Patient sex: M
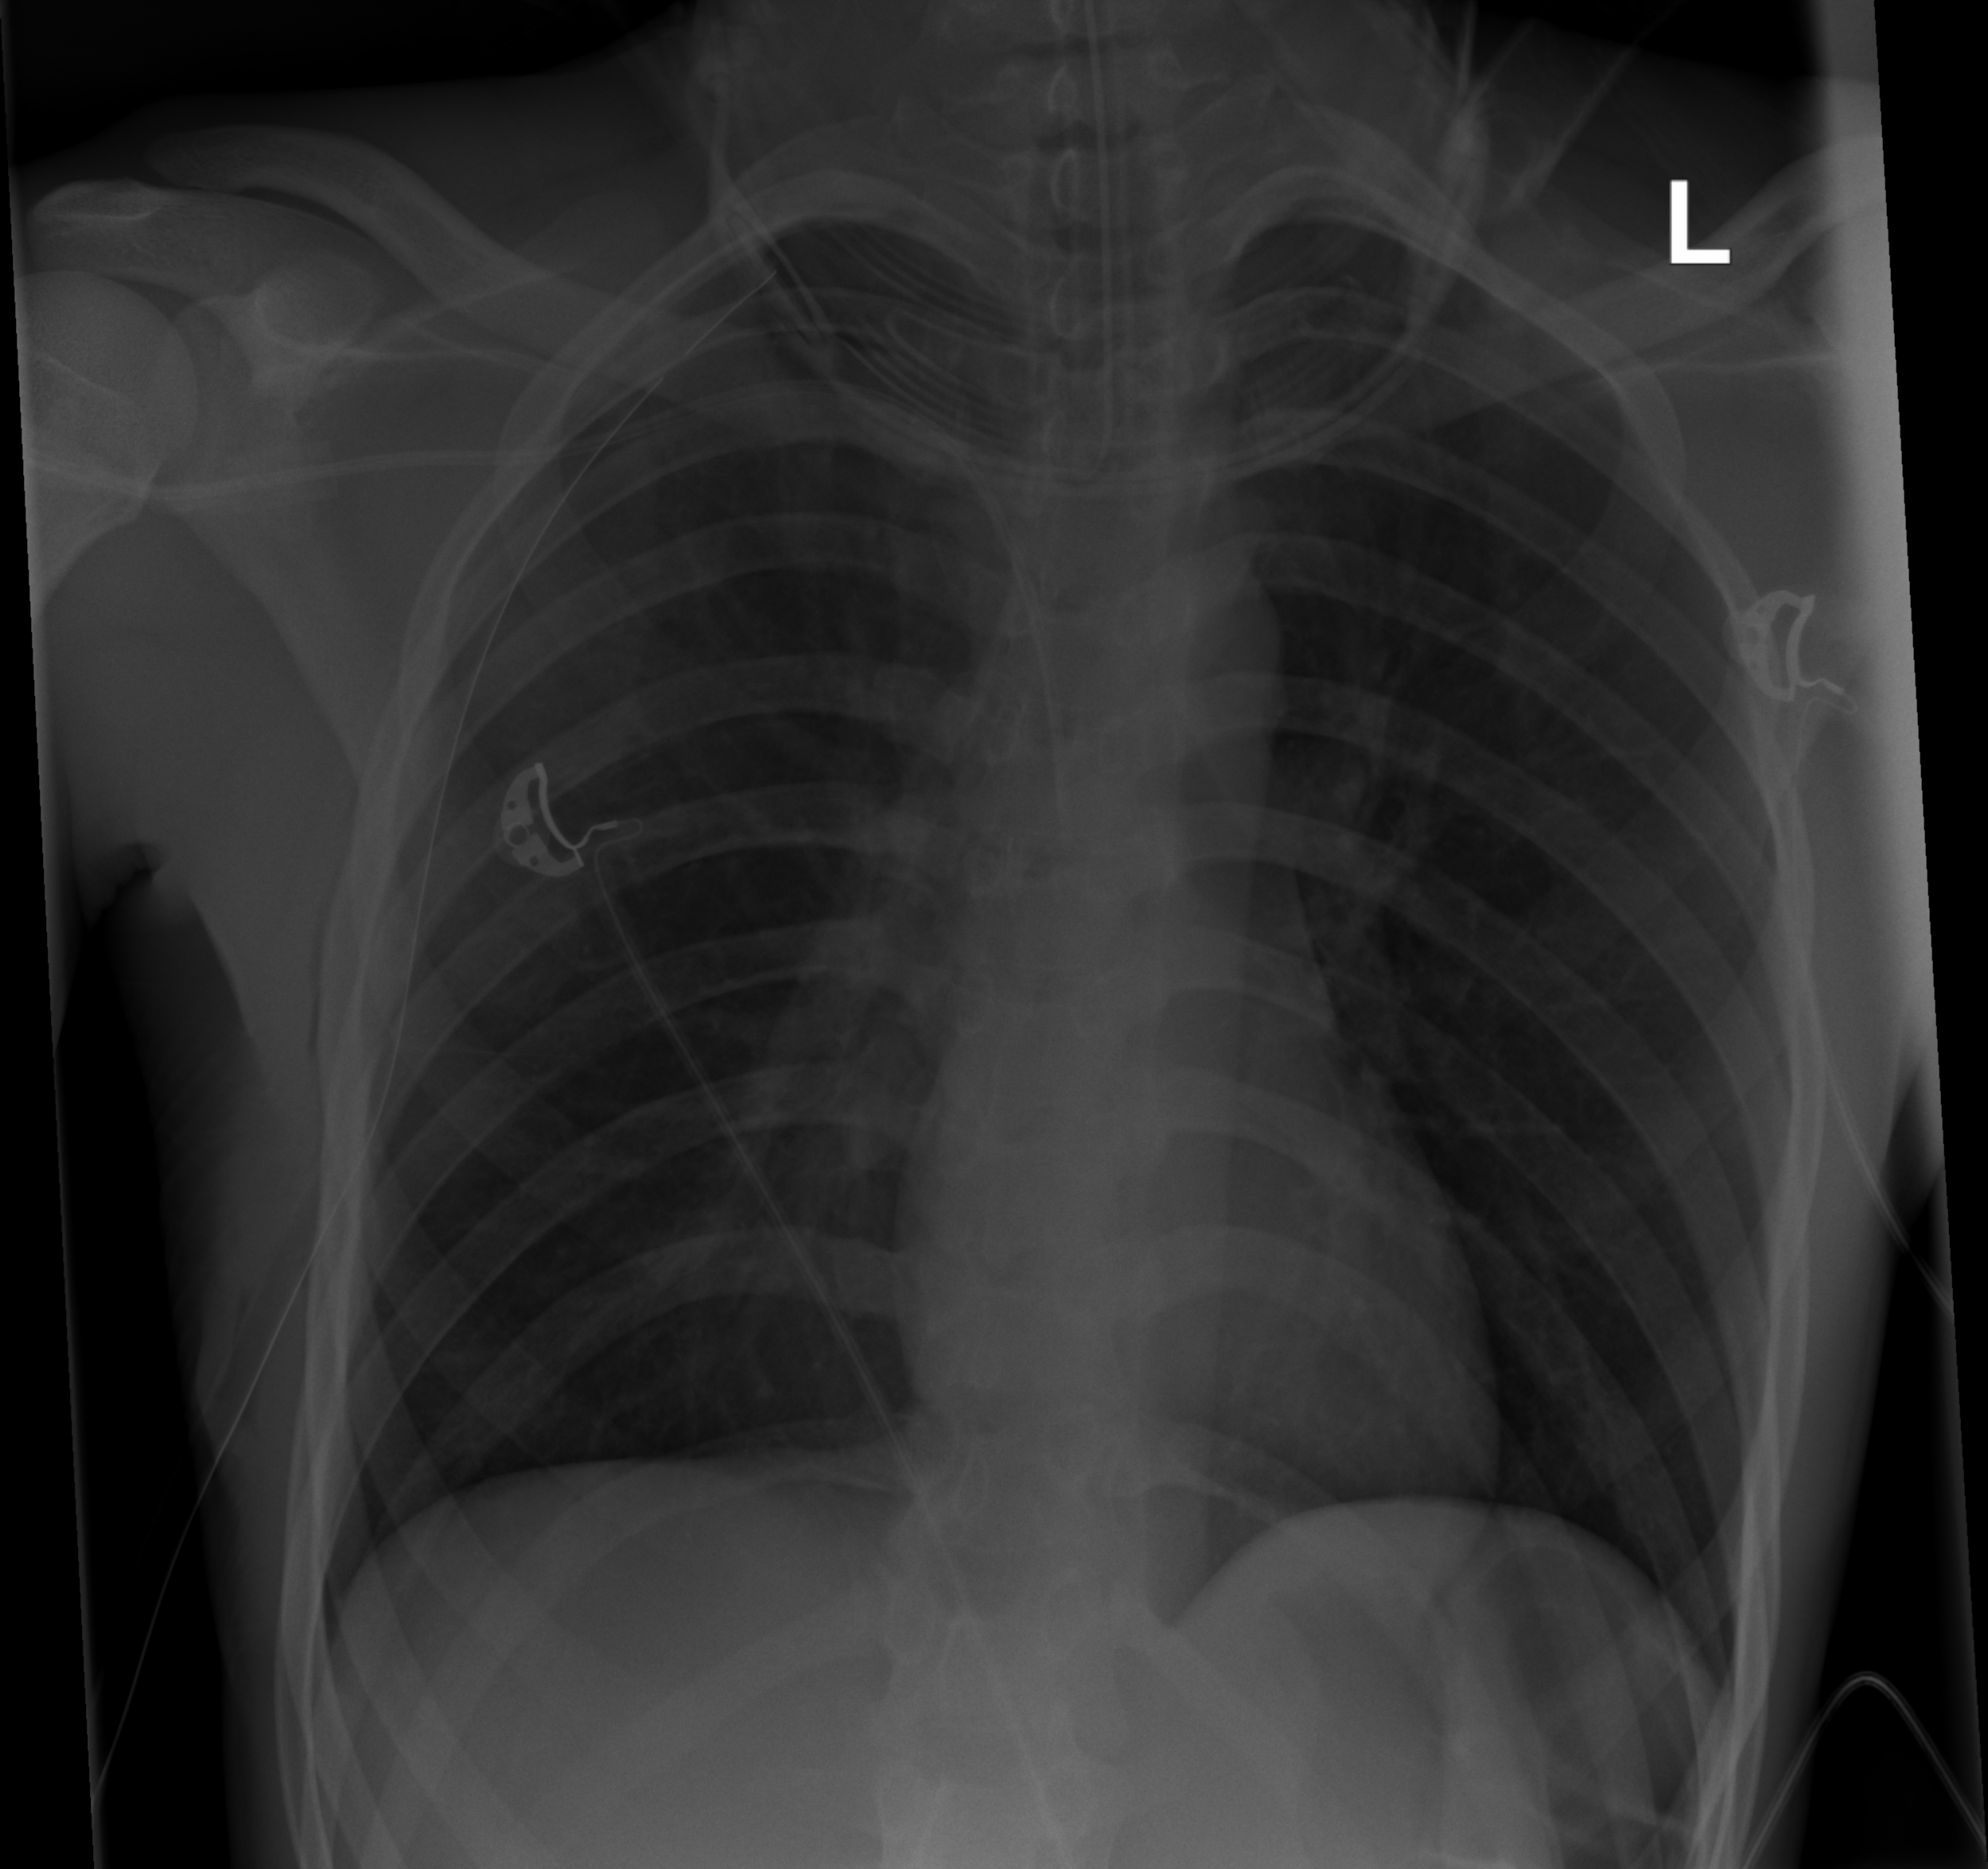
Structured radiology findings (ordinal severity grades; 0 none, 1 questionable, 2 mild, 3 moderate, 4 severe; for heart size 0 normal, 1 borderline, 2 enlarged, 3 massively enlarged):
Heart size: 0
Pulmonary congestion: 0
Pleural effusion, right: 0
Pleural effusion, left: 0
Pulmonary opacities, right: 0
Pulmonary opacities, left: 0
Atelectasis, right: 2
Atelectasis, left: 0